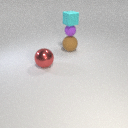
small purple rubber sphere above large brown rubber sphere